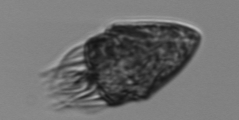
Label: Strombidium_morphotype2